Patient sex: M
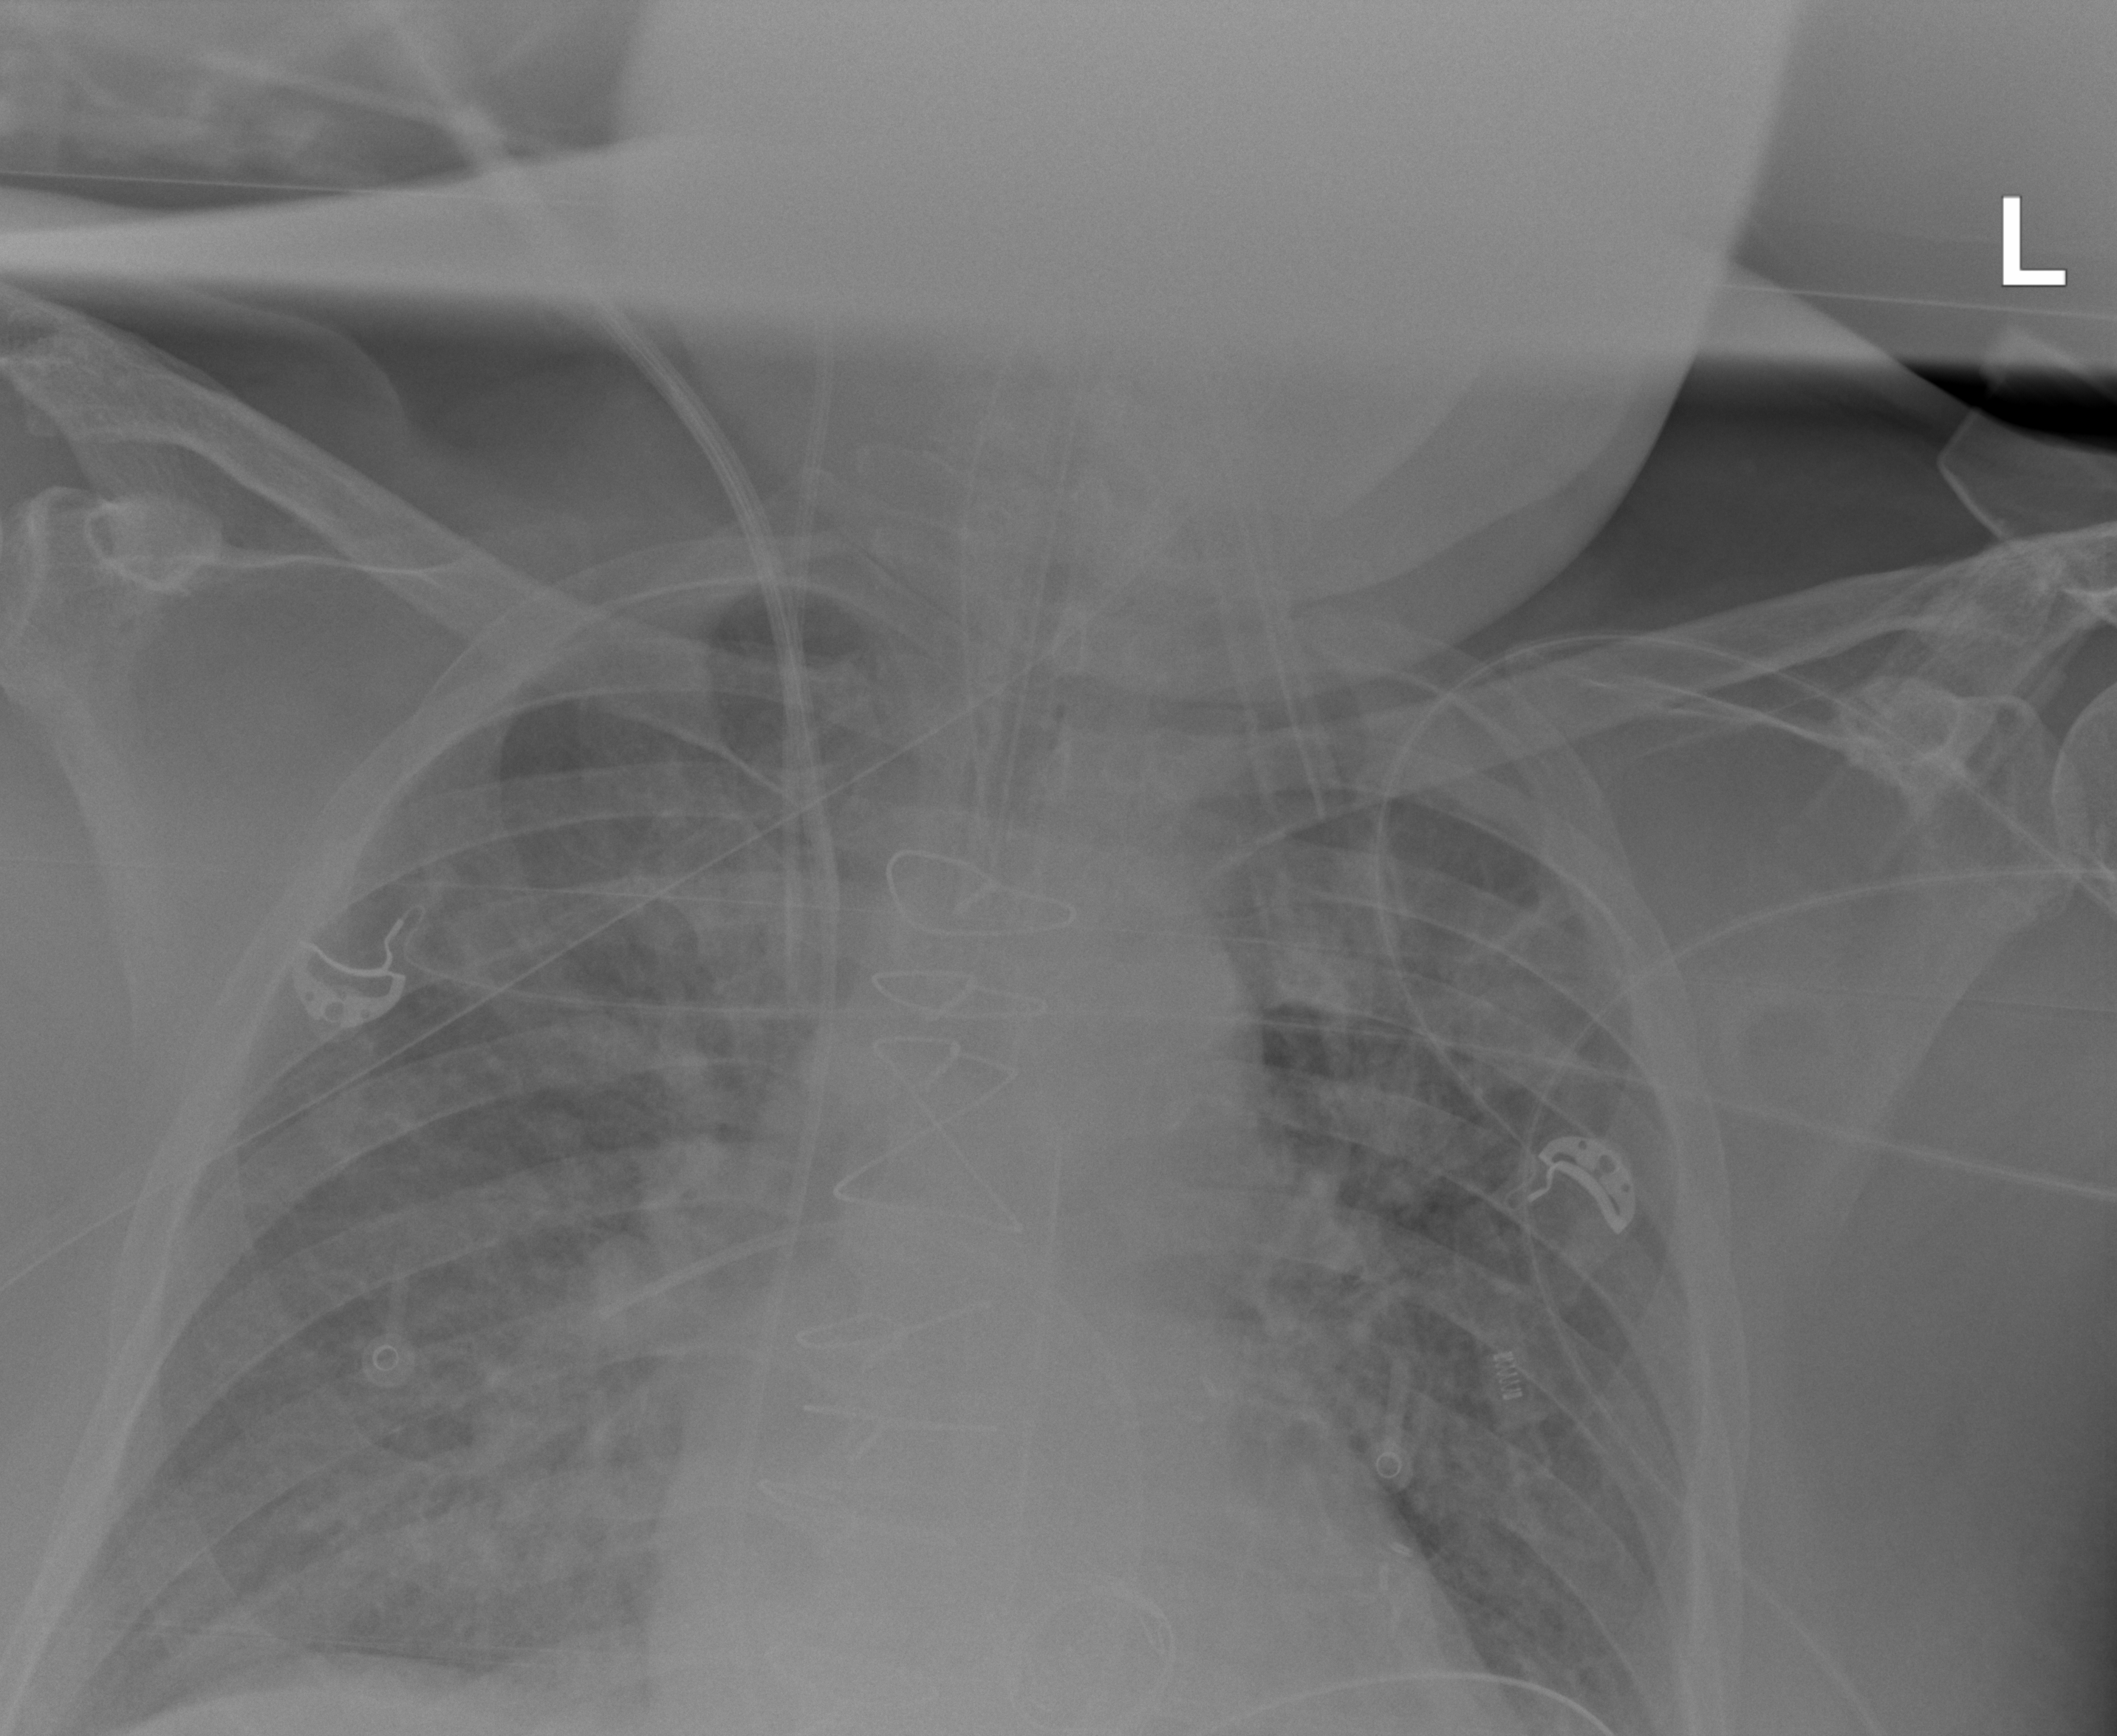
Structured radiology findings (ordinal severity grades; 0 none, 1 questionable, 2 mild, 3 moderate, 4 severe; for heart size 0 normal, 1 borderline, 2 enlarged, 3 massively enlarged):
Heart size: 0
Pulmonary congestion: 3
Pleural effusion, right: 2
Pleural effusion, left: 0
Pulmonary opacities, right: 3
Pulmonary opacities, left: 2
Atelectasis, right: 3
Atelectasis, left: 2